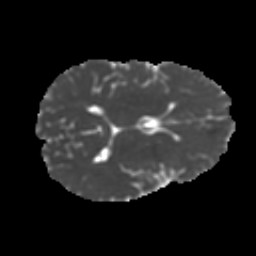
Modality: MD
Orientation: axial
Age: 17
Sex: male
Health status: ill
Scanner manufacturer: ge
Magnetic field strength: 3 T
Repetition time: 6.776 s
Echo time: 0.0794 s